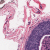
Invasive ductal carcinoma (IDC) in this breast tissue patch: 0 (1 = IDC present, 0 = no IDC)